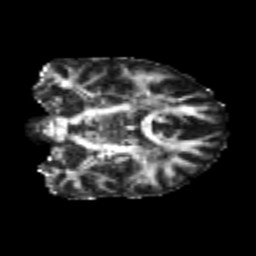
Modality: FA
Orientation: coronal
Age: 25
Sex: male
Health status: healthy
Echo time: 0.074 s